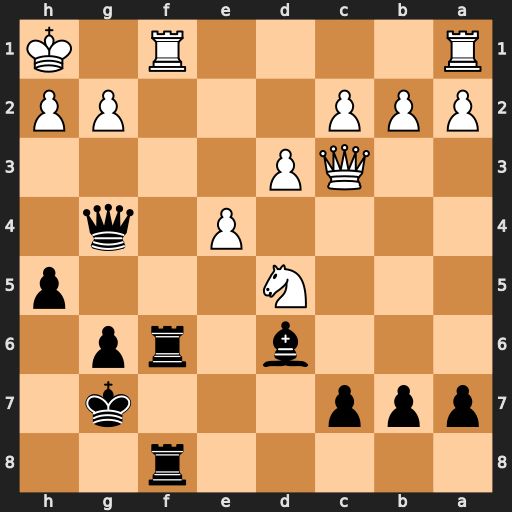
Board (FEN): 5r2/ppp3k1/3b1rp1/3N3p/4P1q1/2QP4/PPP3PP/R4R1K
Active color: b
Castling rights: -
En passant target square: -
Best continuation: Qh4 g3 Bxg3 Rf2 Bxf2